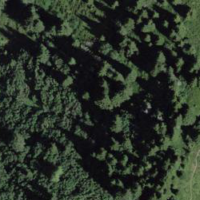
EUNIS habitat code: 43
Species observed at this site:
Vaccinium uliginosum
Geum montanum